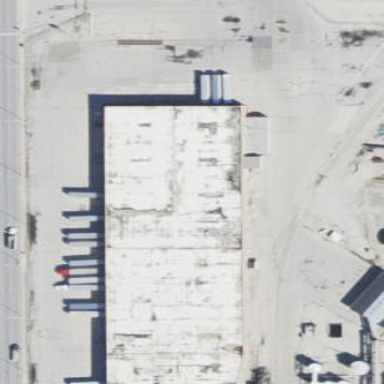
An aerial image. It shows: Industrial building.